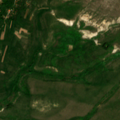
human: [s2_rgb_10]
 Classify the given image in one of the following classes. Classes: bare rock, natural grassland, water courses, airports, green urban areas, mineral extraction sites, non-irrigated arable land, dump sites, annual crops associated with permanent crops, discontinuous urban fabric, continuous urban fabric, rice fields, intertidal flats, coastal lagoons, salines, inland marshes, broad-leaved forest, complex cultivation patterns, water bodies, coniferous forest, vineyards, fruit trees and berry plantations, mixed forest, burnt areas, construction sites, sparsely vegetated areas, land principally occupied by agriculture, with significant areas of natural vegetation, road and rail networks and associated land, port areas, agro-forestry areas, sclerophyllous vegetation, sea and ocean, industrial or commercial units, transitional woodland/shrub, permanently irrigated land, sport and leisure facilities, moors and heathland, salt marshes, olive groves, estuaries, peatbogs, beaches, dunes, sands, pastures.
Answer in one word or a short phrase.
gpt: non-irrigated arable land, pastures, land principally occupied by agriculture, with significant areas of natural vegetation, natural grassland, transitional woodland/shrub